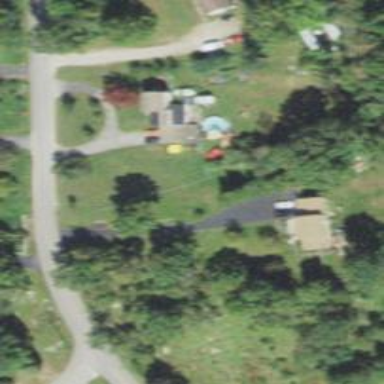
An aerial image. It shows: Residential driveway.